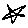
Label: star